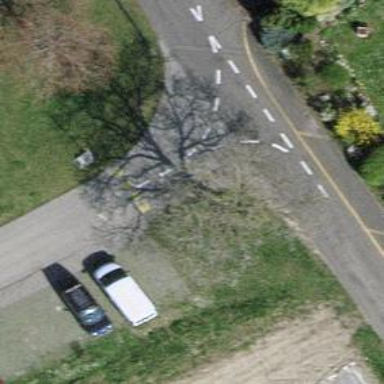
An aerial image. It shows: Bump for traffic calming.